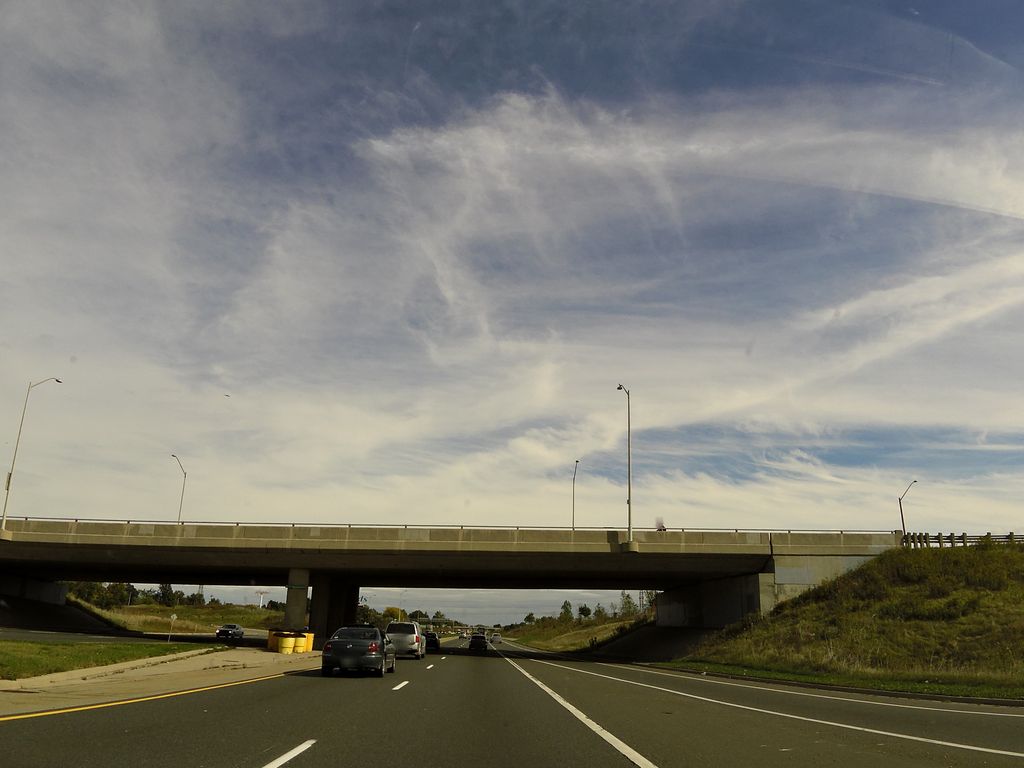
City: hamilton